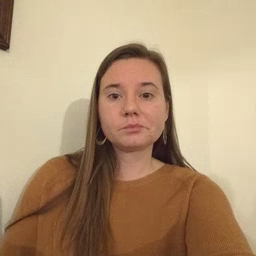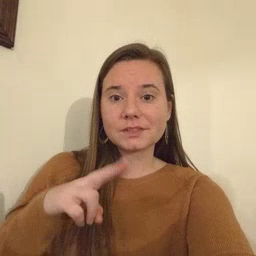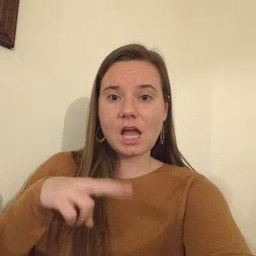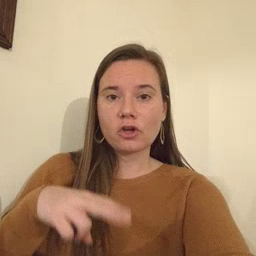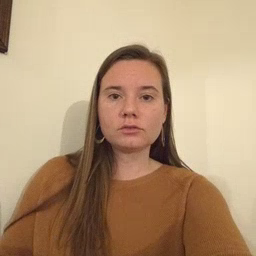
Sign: chair